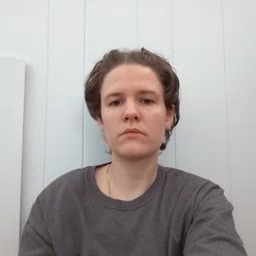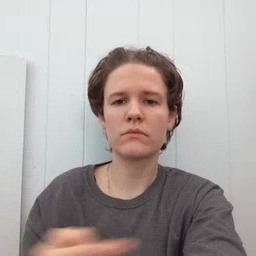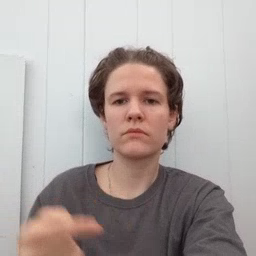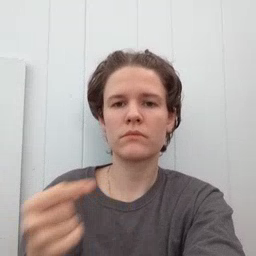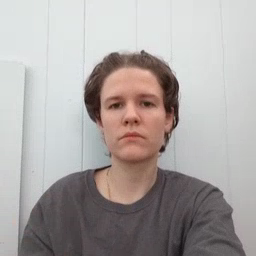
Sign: owie